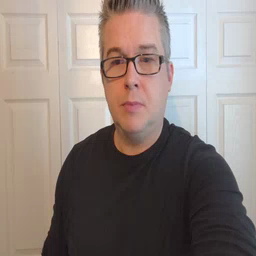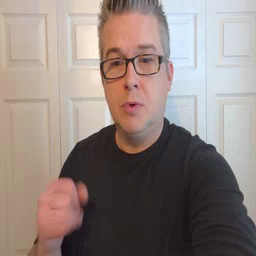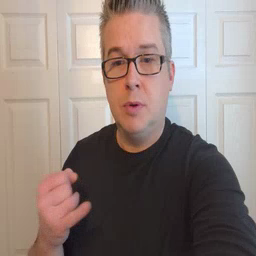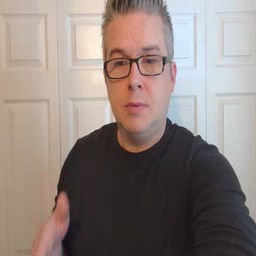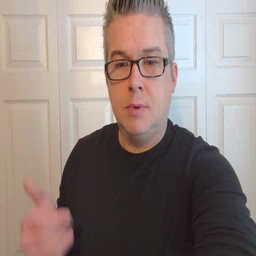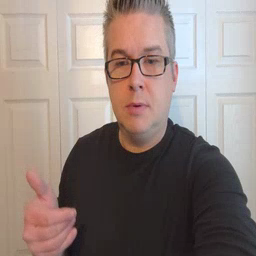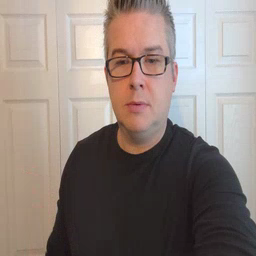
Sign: jeans